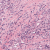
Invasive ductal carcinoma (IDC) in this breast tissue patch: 1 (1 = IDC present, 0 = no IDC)